Aerial crown-view tile of a tropical tree (Barro Colorado Island, Panama), acquired 20250715:
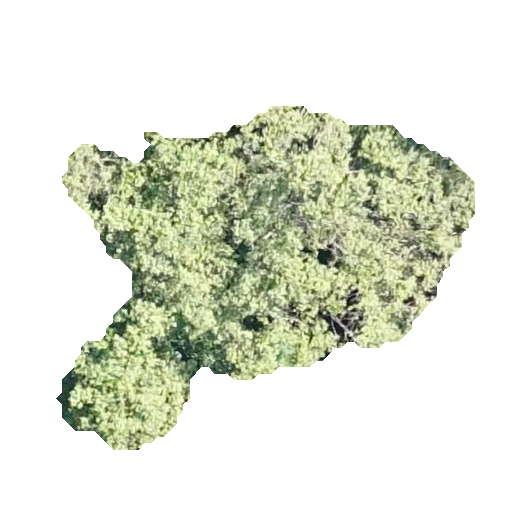
Species: Luehea seemannii
GBIF accepted scientific name: Luehea seemannii
Crown area: 130.827 m²